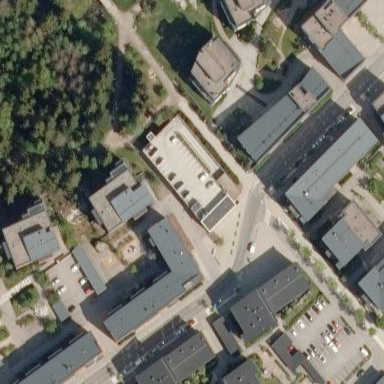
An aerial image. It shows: Detached building used as car repair shop.